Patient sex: F
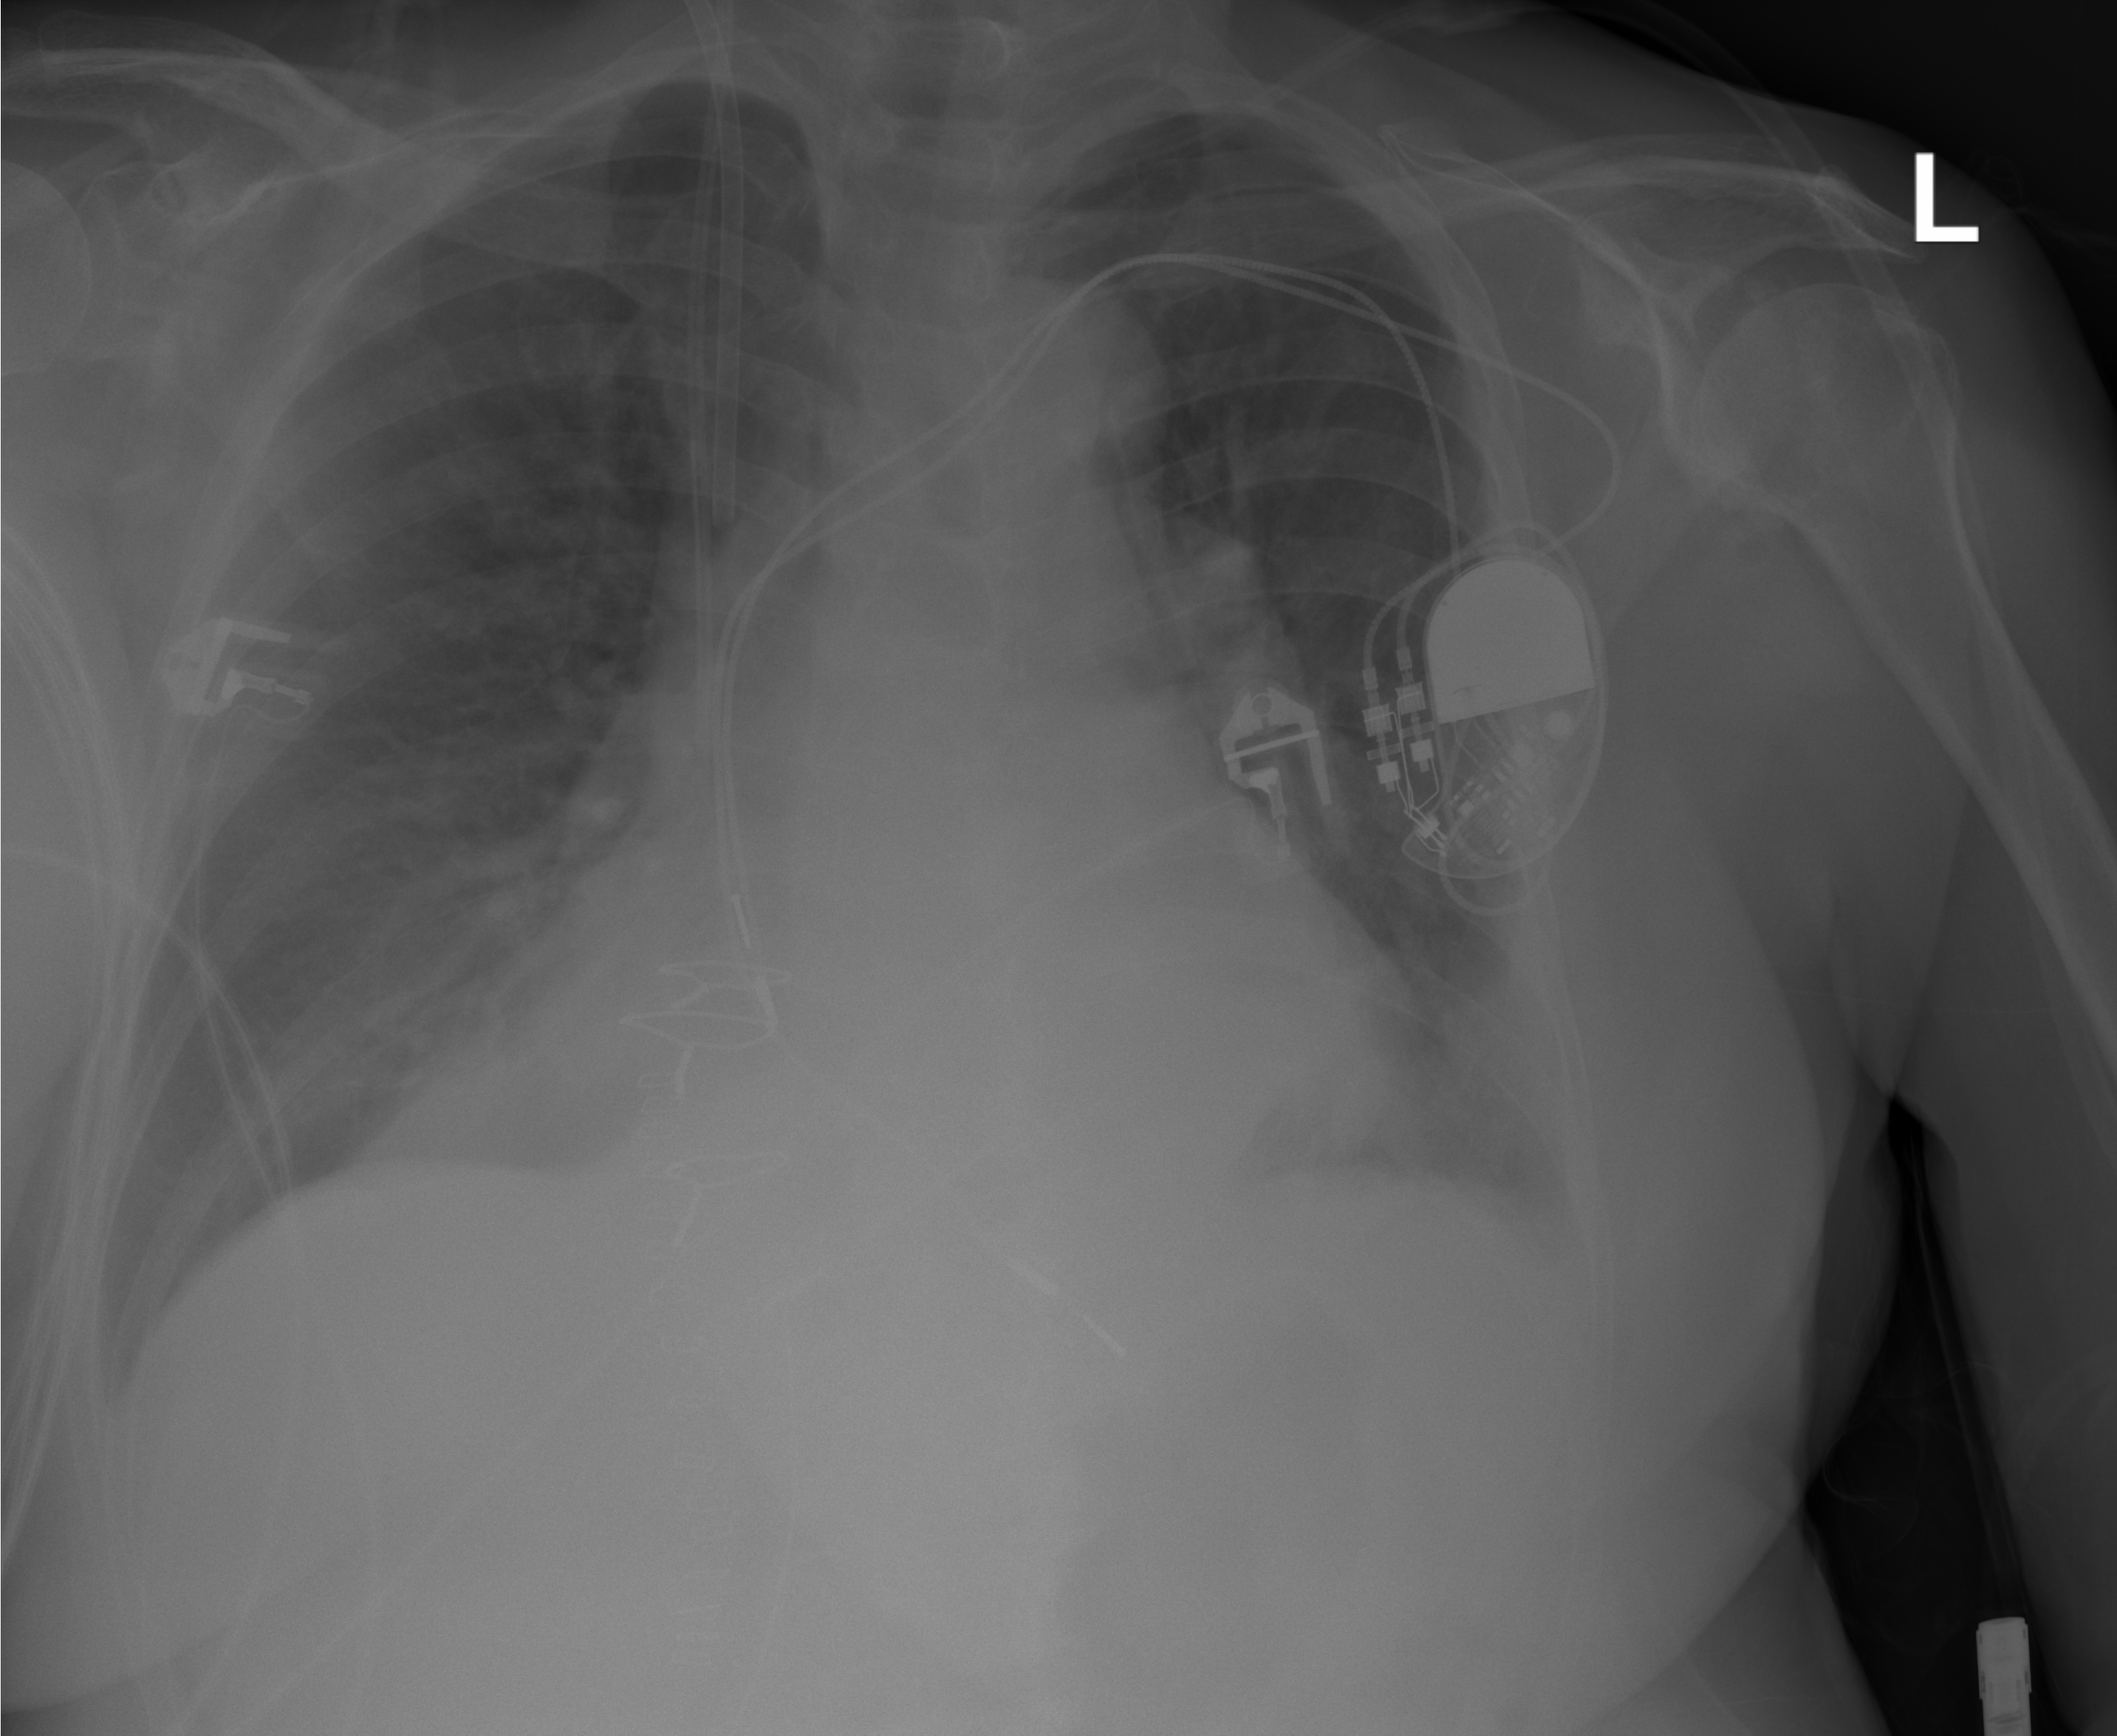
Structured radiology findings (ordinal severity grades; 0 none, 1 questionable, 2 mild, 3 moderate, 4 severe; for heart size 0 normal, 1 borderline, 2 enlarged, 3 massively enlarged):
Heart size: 2
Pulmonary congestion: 1
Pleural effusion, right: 1
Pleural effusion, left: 2
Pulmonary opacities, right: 0
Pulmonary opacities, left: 0
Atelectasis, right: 1
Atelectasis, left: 2